Field crop: tomato
Growth stage: 1
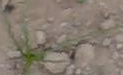
Species: cyperus